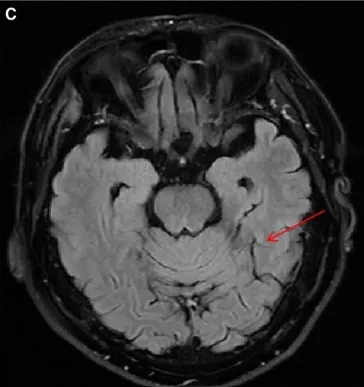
Serial T2-weighted FLAIR MRI images of lesions in the left temporal and parietal lobes (the red arrows). (C,D) Day171.
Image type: radiology (mri)